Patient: sex F, age 60
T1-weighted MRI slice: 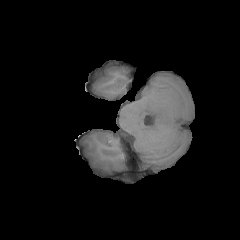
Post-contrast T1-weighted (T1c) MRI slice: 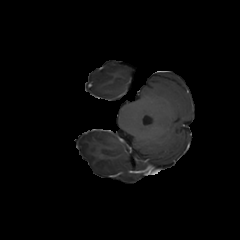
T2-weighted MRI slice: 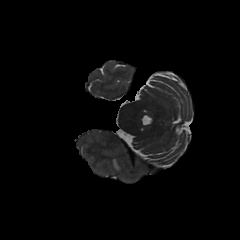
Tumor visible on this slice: yes
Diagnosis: Glioblastoma, IDH-wildtype
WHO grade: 4